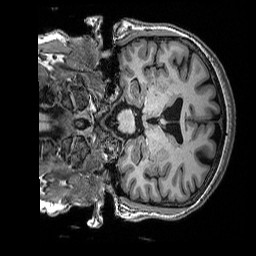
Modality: T1w
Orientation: coronal
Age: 64
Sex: female